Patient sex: F
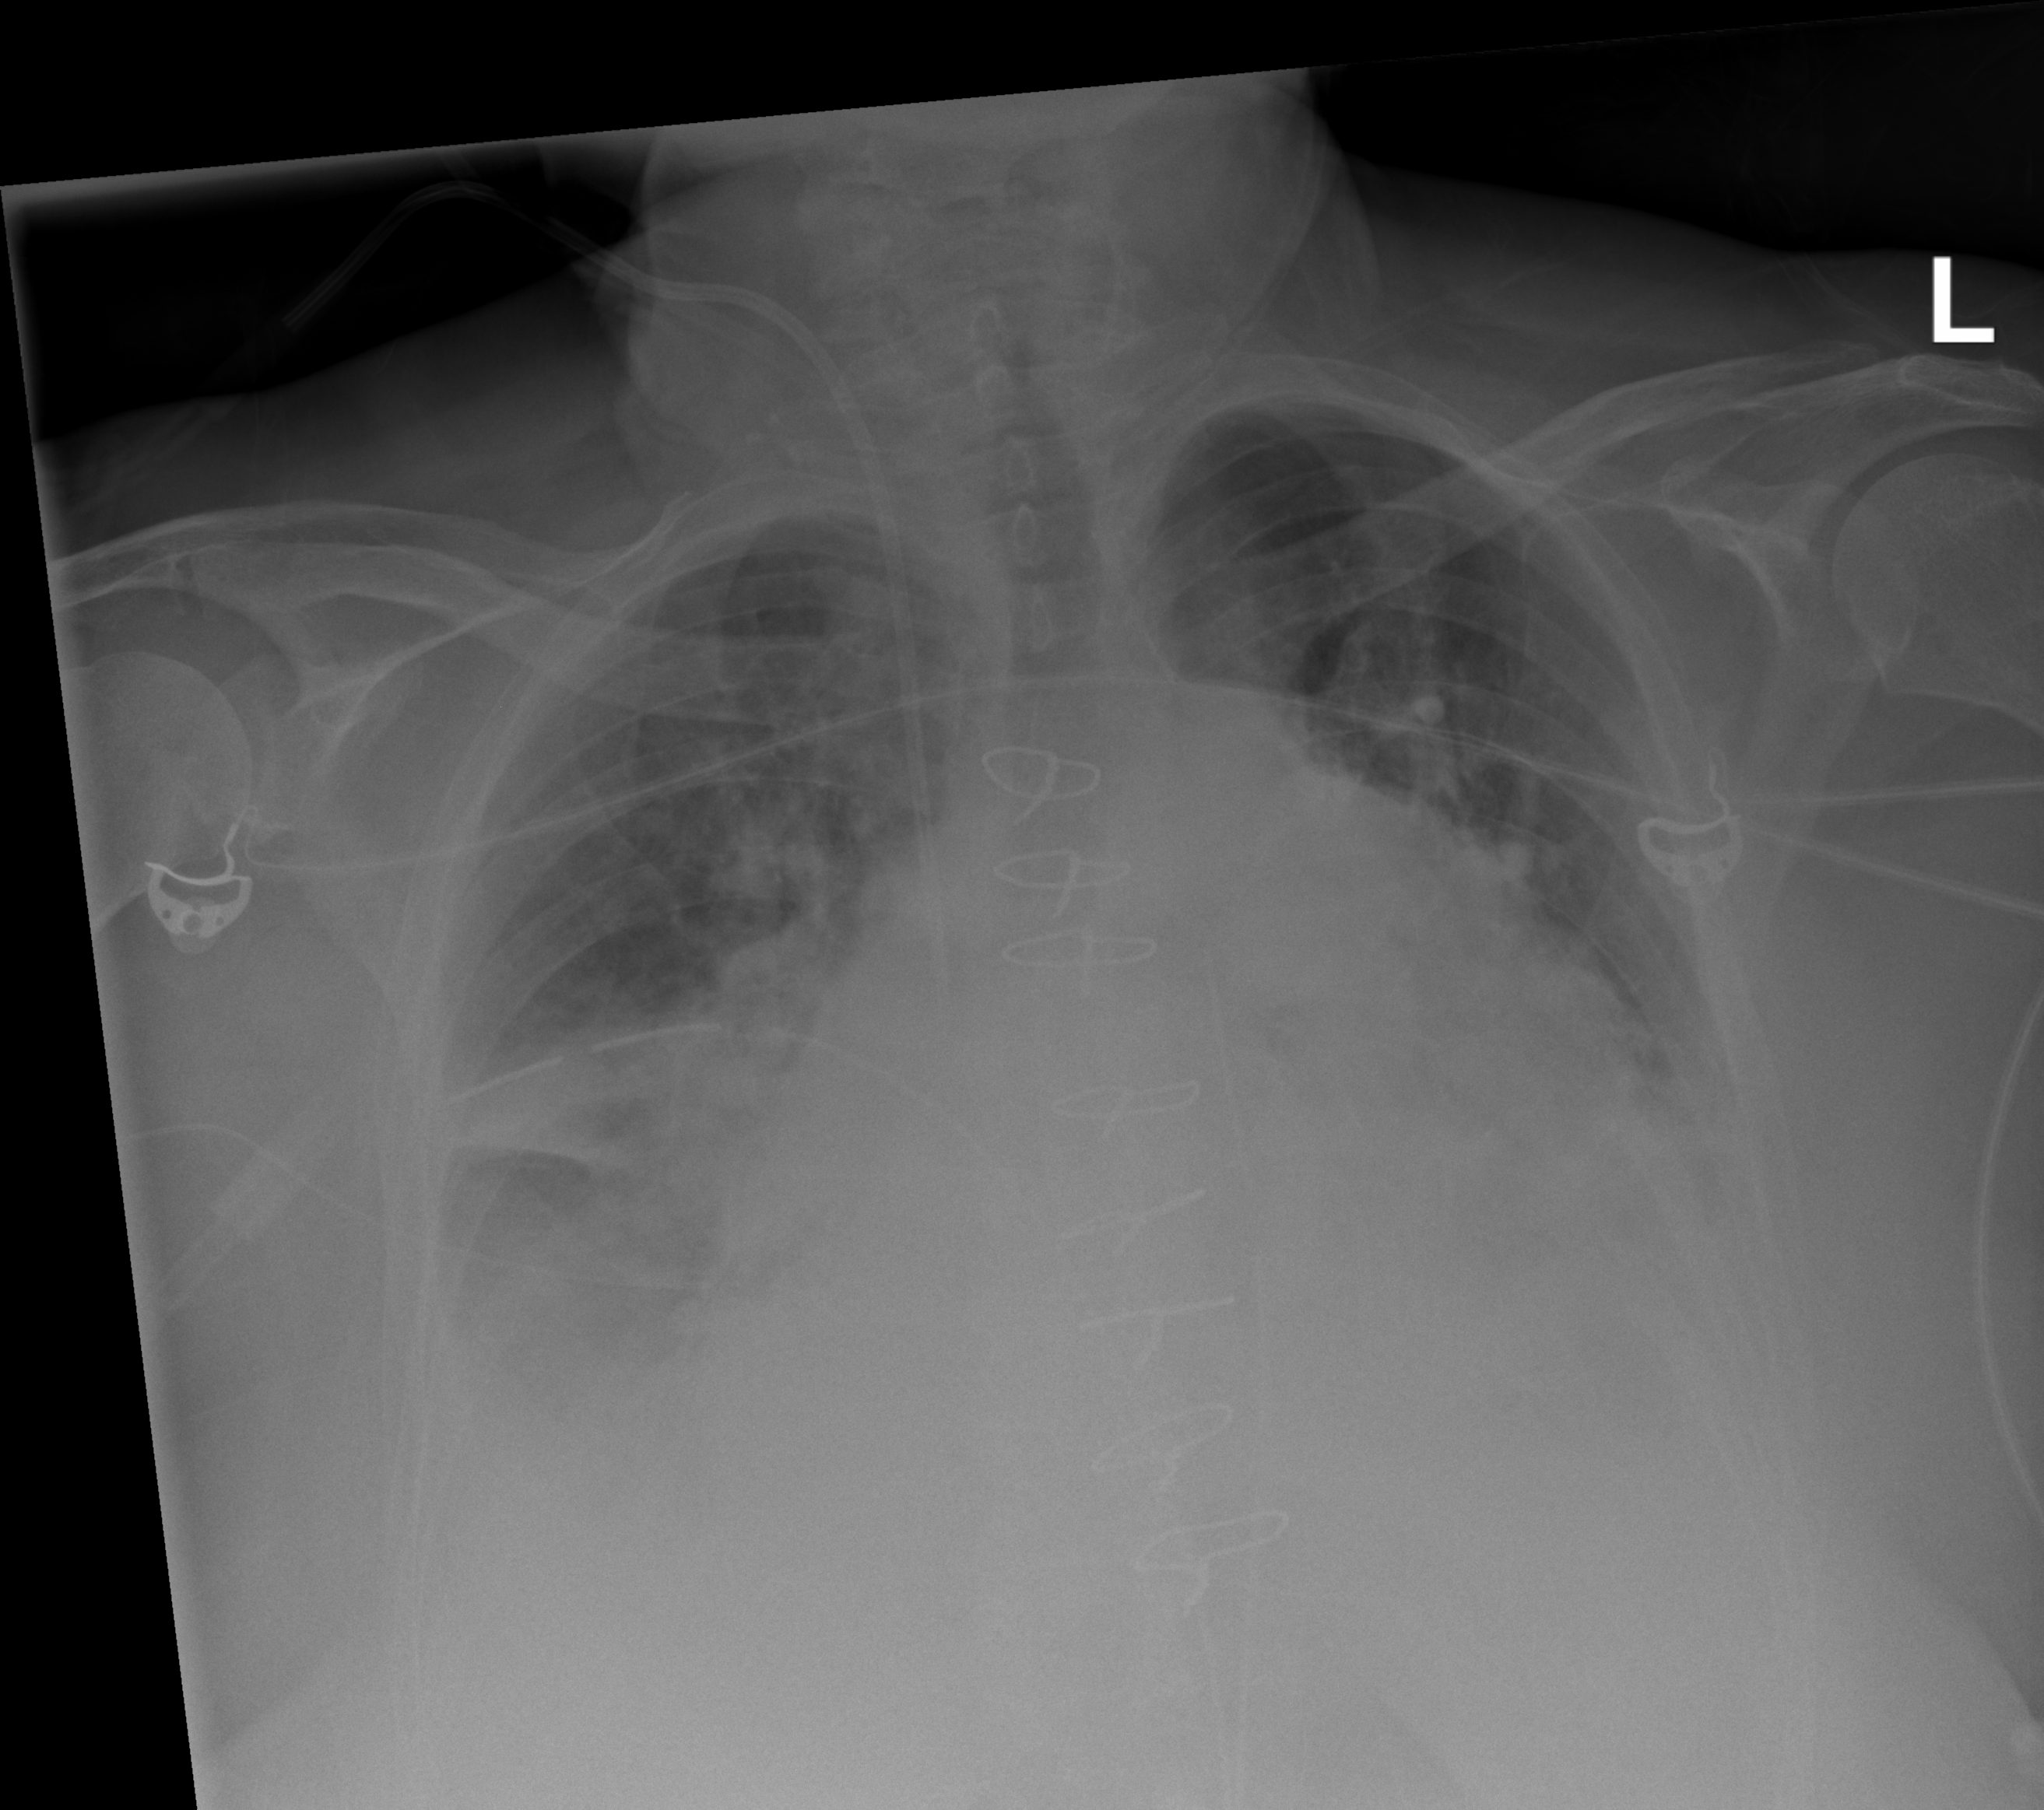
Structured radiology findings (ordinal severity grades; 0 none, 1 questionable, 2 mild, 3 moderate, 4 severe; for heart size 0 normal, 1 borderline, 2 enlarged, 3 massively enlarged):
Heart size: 2
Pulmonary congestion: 2
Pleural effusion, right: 3
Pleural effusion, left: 3
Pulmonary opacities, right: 2
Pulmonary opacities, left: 2
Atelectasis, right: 3
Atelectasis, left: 3